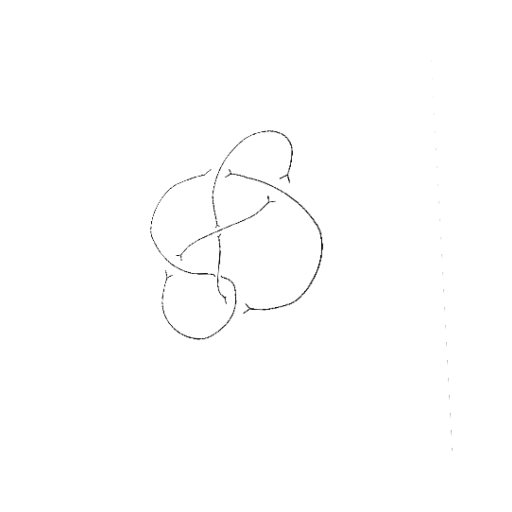
Crossing number: 6